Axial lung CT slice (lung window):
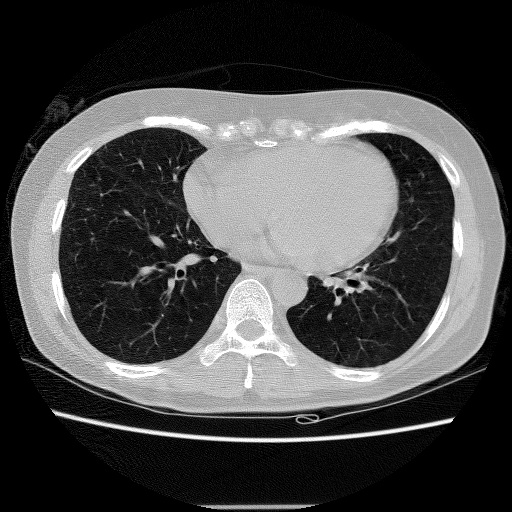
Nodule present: no